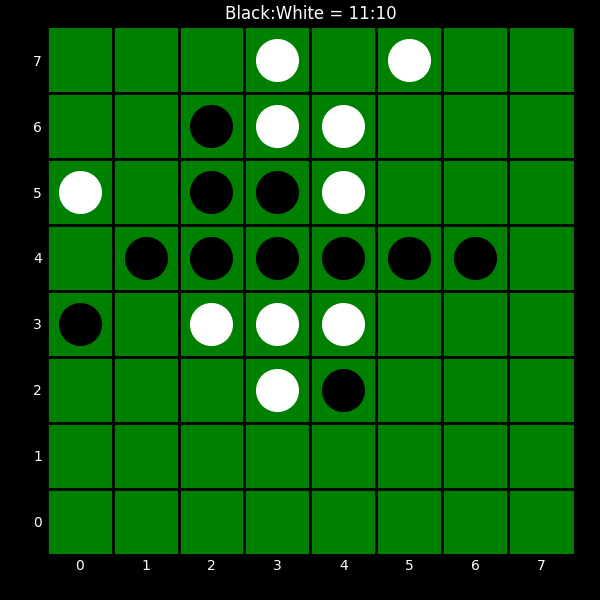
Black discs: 11
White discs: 10